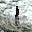
Label: 1